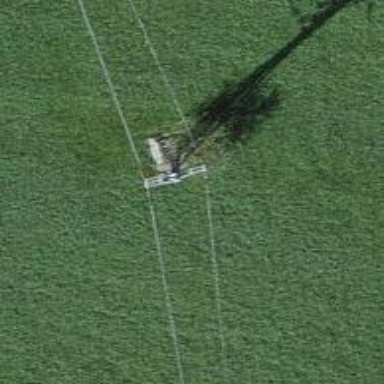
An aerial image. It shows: Power pole.